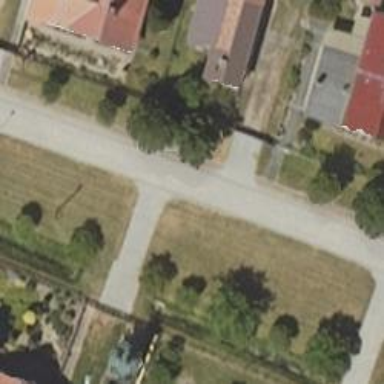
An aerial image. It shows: Residential road.